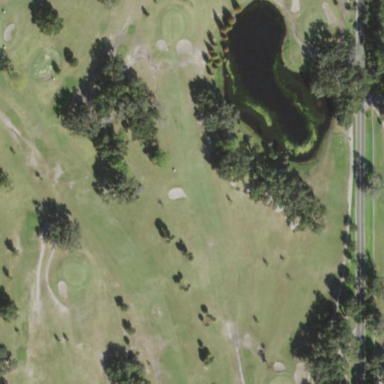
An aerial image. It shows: Golf fairway in the image.